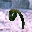
Label: 9